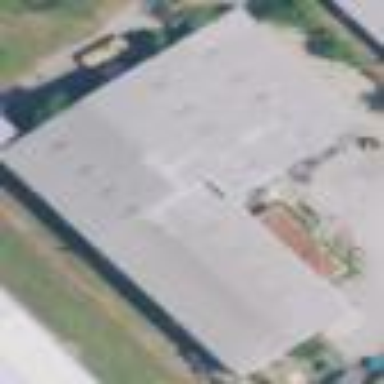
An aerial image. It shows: Building.